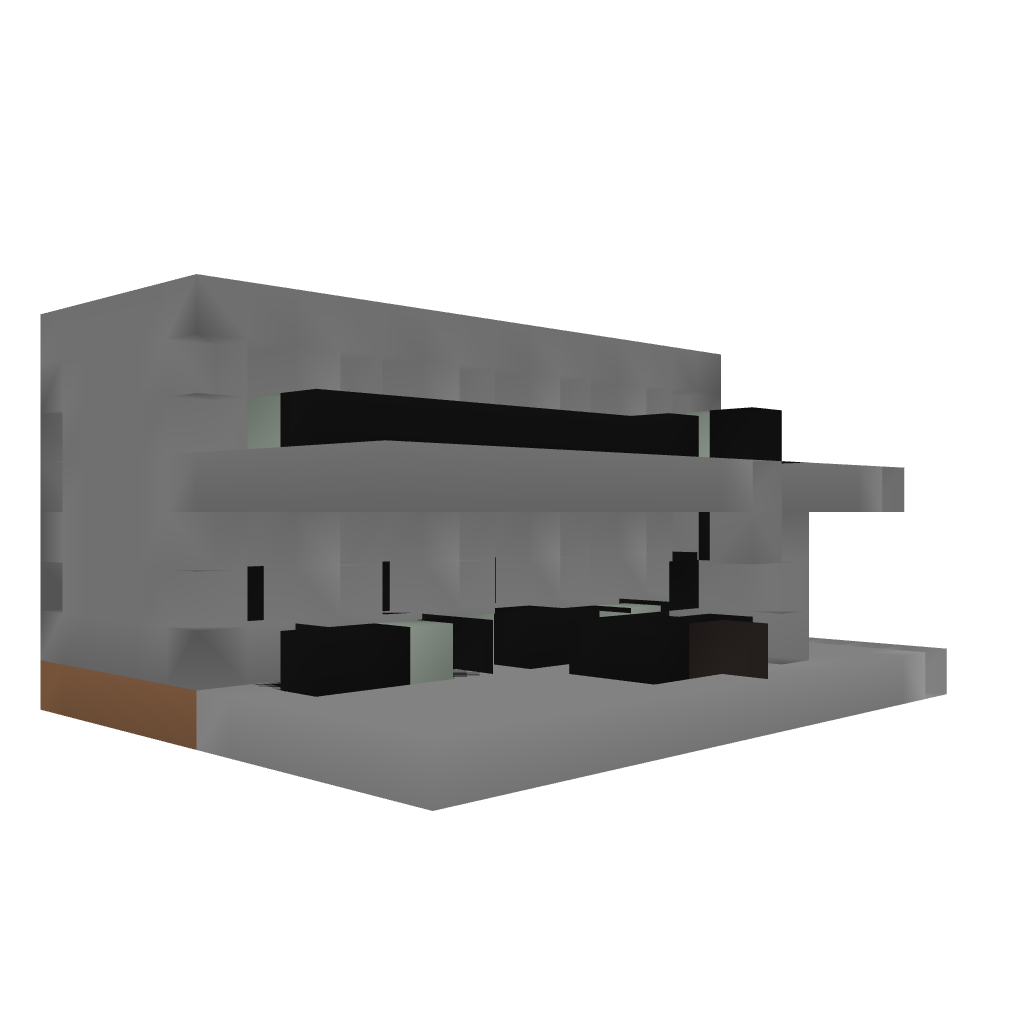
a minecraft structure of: super defence machine